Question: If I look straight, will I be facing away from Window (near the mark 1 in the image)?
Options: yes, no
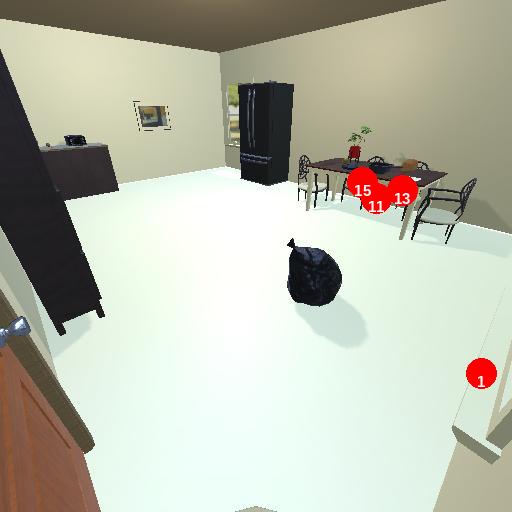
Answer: yes